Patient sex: F
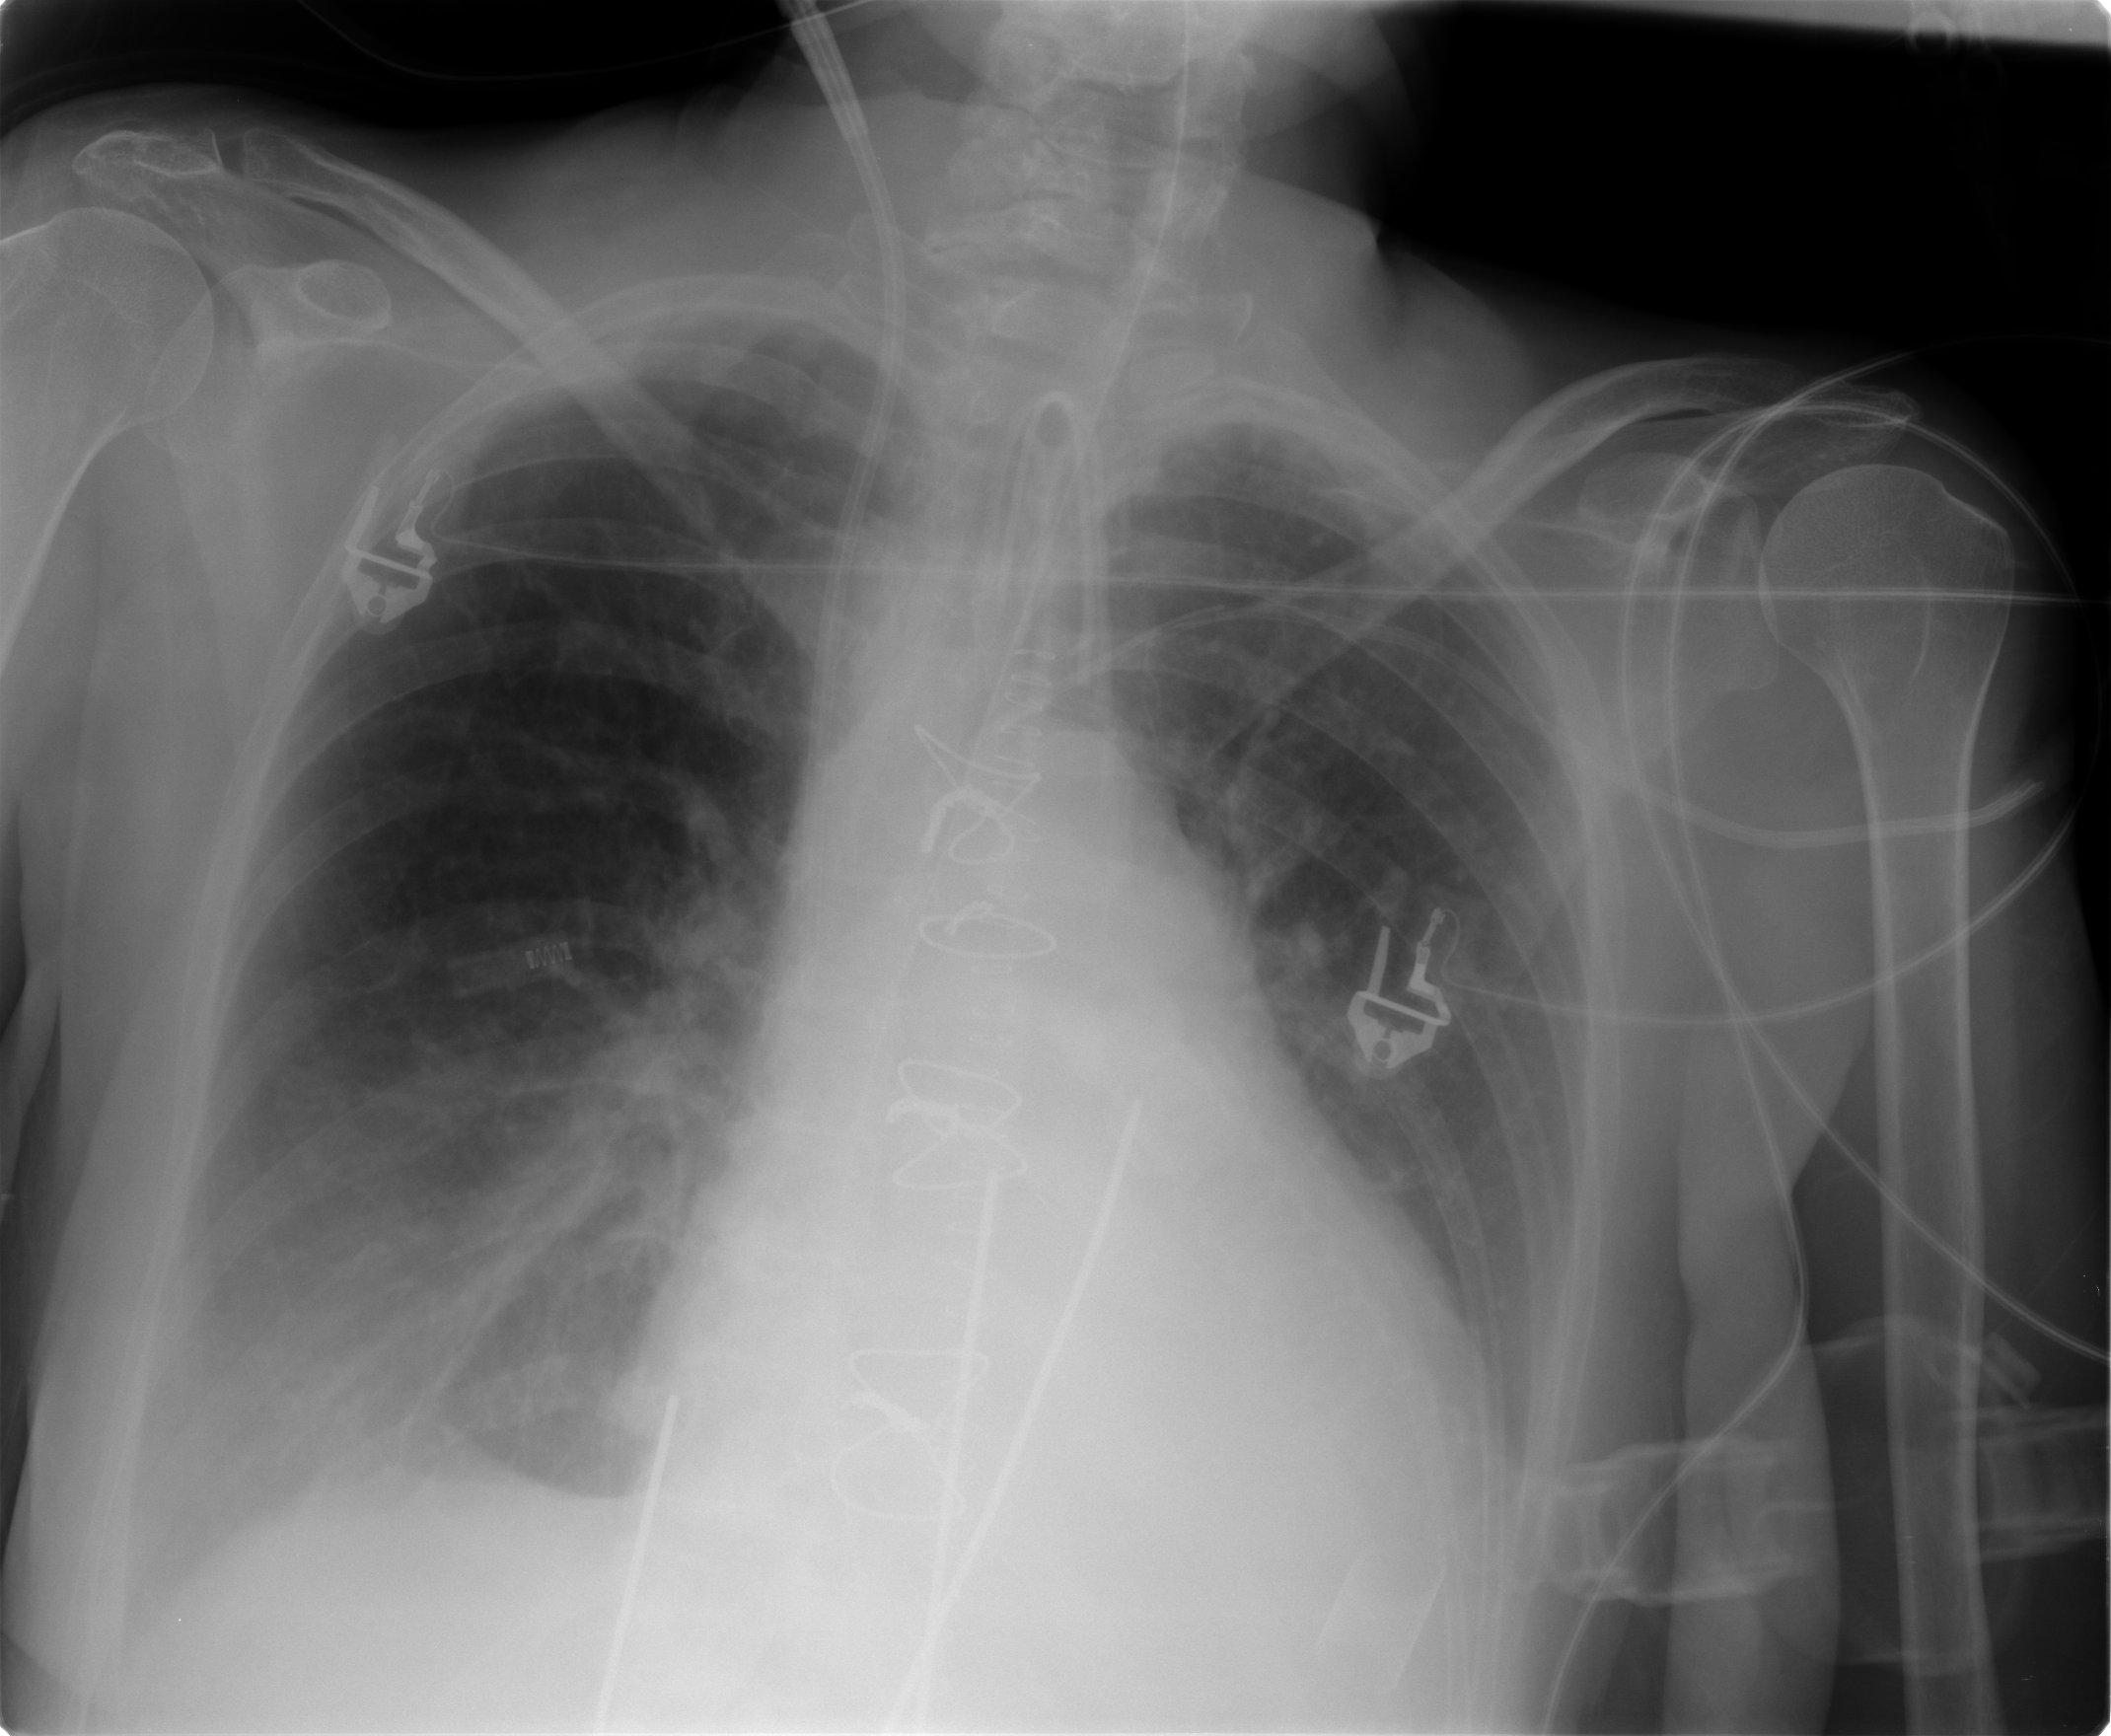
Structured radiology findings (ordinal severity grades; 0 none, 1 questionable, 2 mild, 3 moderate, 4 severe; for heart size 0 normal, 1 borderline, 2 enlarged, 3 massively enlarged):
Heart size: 2
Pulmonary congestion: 1
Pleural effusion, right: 2
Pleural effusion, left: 0
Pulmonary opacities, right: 0
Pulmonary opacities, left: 0
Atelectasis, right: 2
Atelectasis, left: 1